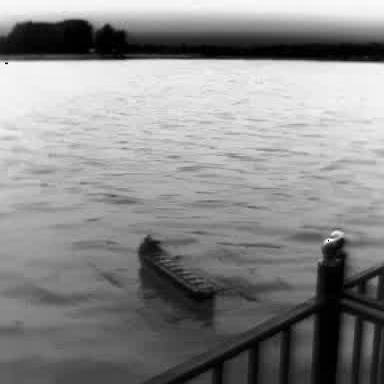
There is a liner in the infrared image.